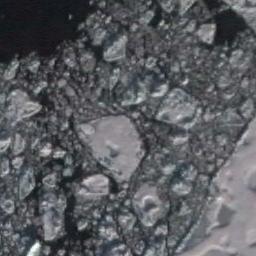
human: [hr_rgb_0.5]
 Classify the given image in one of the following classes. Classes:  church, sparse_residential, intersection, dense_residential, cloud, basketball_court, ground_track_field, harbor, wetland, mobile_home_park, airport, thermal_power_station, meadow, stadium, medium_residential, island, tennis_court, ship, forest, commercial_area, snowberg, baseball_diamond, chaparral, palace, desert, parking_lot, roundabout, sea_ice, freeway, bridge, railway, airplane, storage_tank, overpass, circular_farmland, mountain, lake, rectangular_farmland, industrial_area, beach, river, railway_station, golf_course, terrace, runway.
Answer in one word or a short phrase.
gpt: sea_ice